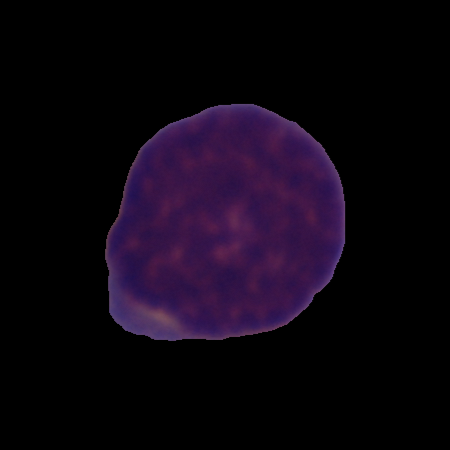
Label: cancer